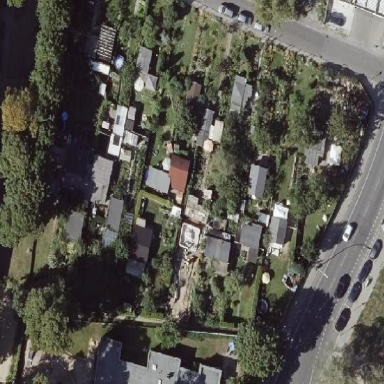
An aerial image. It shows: Allotments area.